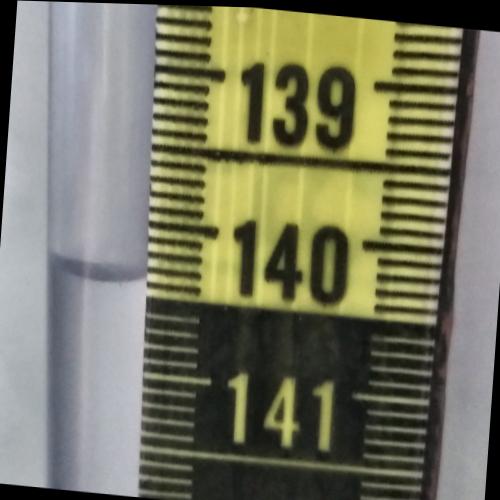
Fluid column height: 140.4 cm